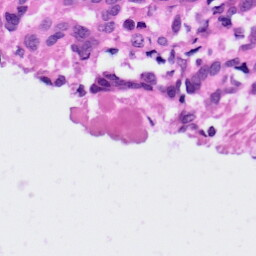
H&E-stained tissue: Ovarian